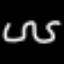
Label: squiggle